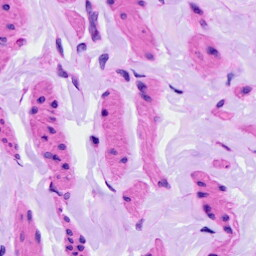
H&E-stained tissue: Ovarian